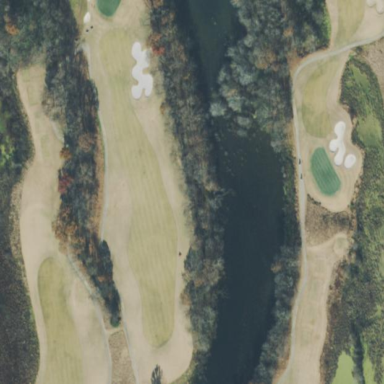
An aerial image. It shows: Water hazard in golf course. The hazard is natural water feature.